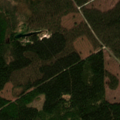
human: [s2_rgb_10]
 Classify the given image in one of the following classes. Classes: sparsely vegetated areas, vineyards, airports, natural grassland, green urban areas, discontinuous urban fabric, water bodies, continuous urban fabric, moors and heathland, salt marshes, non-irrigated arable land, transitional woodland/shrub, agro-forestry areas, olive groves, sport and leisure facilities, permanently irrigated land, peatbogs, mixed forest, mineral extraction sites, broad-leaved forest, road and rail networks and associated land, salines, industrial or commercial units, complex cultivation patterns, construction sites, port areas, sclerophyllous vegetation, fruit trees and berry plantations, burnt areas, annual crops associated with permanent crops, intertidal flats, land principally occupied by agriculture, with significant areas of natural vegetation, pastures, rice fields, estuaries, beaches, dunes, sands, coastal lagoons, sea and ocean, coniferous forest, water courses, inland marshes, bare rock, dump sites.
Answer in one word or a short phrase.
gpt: coniferous forest, mixed forest, transitional woodland/shrub